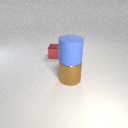
large brown metal cylinder in front of small red metal cube